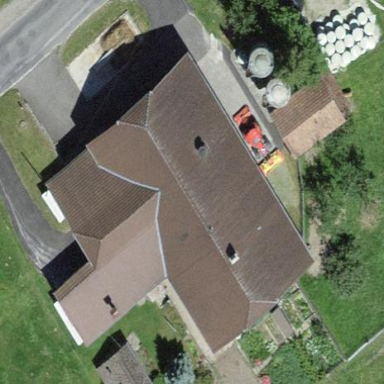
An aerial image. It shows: Farm building.